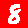
Digit: 8